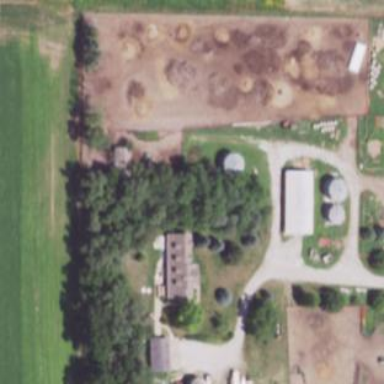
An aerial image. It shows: Farmyard area.